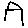
Label: house